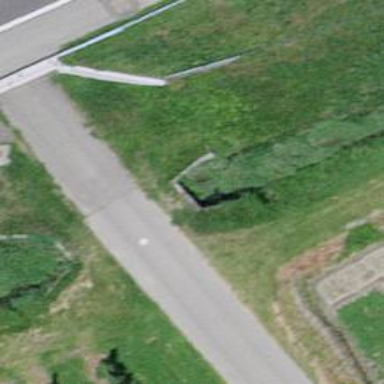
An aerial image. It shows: Culvert tunnel crossing ditch waterway.